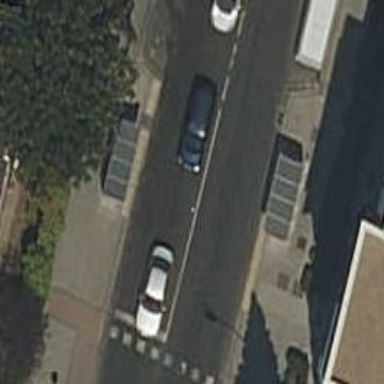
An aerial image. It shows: Public transport stop position.